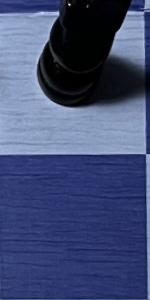
Label: Empty